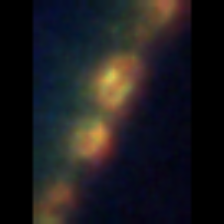
Taxon: Chaetoceros
Group: Diatoms